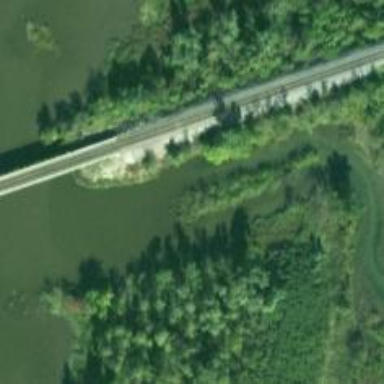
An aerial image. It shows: Railway bridge.